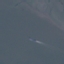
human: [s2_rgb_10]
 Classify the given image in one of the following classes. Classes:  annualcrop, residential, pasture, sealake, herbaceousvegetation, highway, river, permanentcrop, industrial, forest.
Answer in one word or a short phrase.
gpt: SeaLake